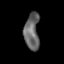
Tissue: skin
Cell type: Epithelial cells
Senescence score: 0.2764
Nuclear area (px): 534
Mean DAPI intensity: 102.936